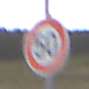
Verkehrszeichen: Geschwindigkeit50
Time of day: Midday
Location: Outdoor (Nature)
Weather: Overcast
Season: NotSpecified
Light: Natural